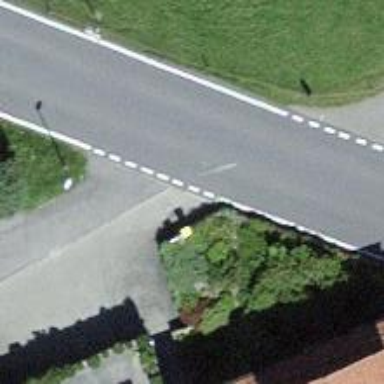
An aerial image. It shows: Bus stop with platform for public transport.